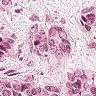
Metastatic tissue present: yes